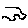
Label: car